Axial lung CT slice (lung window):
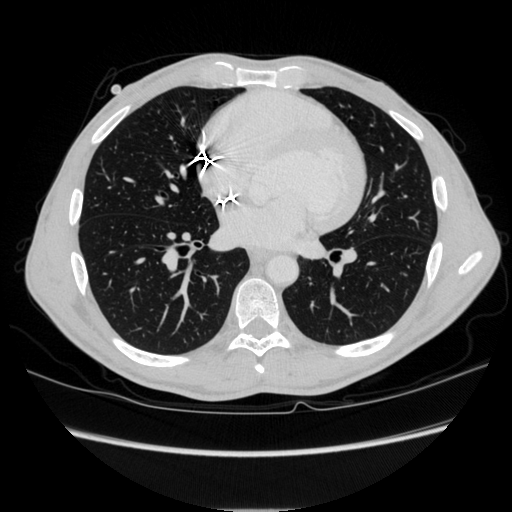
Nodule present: no